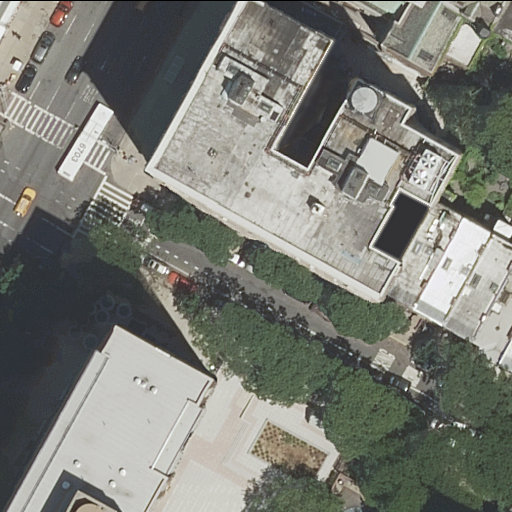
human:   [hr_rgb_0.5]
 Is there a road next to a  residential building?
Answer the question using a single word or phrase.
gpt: yes

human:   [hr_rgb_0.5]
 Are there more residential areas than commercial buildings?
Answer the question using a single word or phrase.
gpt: yes

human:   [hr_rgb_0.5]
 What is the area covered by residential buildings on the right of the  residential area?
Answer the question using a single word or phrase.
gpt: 0m2

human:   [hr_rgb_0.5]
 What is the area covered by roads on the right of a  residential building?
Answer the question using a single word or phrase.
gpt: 0m2

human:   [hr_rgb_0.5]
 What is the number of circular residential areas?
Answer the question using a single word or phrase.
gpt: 0

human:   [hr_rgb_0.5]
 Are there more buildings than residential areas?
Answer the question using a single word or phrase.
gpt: yes

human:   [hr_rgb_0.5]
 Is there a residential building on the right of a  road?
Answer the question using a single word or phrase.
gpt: yes

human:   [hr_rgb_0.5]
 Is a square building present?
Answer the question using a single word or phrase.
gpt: no

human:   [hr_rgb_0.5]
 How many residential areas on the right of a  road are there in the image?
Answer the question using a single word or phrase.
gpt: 1

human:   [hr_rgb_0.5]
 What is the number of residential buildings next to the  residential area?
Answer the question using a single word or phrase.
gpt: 12

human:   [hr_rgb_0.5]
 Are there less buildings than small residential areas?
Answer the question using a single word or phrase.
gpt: no

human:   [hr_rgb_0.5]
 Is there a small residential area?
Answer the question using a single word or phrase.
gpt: no

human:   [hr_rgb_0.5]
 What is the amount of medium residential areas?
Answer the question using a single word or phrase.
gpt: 1

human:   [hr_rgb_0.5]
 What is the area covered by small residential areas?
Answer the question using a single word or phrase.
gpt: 0m2

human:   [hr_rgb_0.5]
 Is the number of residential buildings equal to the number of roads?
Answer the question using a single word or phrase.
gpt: no

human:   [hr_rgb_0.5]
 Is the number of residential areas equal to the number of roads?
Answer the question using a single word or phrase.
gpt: no

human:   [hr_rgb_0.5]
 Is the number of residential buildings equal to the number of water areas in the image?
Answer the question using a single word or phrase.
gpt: no

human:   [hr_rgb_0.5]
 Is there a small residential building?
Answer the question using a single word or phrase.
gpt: yes

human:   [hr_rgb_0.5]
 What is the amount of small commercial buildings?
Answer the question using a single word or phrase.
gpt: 0

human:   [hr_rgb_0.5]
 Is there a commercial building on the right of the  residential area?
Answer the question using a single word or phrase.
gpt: no

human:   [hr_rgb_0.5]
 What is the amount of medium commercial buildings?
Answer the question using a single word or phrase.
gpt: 0

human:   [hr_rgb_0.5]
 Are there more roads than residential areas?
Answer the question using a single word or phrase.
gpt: yes

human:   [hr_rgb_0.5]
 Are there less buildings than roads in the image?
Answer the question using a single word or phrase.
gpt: no

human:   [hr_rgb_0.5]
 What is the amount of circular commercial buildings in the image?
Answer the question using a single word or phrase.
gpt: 0

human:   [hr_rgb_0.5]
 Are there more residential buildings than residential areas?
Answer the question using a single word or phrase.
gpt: yes

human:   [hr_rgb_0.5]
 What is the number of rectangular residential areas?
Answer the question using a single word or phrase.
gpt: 1

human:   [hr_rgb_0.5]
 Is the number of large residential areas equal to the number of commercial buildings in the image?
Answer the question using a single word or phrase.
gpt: yes

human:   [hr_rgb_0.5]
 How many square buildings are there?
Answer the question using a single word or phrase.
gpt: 0

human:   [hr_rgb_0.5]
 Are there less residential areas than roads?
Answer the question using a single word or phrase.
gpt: yes

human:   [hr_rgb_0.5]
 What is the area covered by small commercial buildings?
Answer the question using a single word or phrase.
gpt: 0m2

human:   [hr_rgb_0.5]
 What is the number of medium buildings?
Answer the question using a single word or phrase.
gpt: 5

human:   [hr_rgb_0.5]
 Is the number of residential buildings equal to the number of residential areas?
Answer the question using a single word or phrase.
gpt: no

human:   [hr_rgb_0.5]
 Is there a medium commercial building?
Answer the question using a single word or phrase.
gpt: no

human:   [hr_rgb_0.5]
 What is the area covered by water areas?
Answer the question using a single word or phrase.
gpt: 0m2

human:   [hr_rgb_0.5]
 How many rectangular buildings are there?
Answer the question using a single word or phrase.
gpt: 8

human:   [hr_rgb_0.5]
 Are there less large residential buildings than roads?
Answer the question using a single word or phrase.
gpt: yes